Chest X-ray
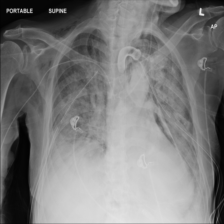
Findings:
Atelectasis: negative
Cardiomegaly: negative
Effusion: negative
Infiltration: negative
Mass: negative
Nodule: negative
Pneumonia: negative
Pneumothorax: positive
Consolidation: negative
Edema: negative
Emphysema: positive
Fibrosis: negative
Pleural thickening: negative
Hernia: negative